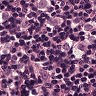
Metastatic tissue present: yes